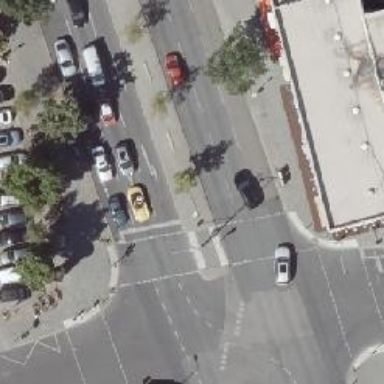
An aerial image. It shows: Road with traffic signals.